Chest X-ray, PA view. Patient: 66 years old, sex F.
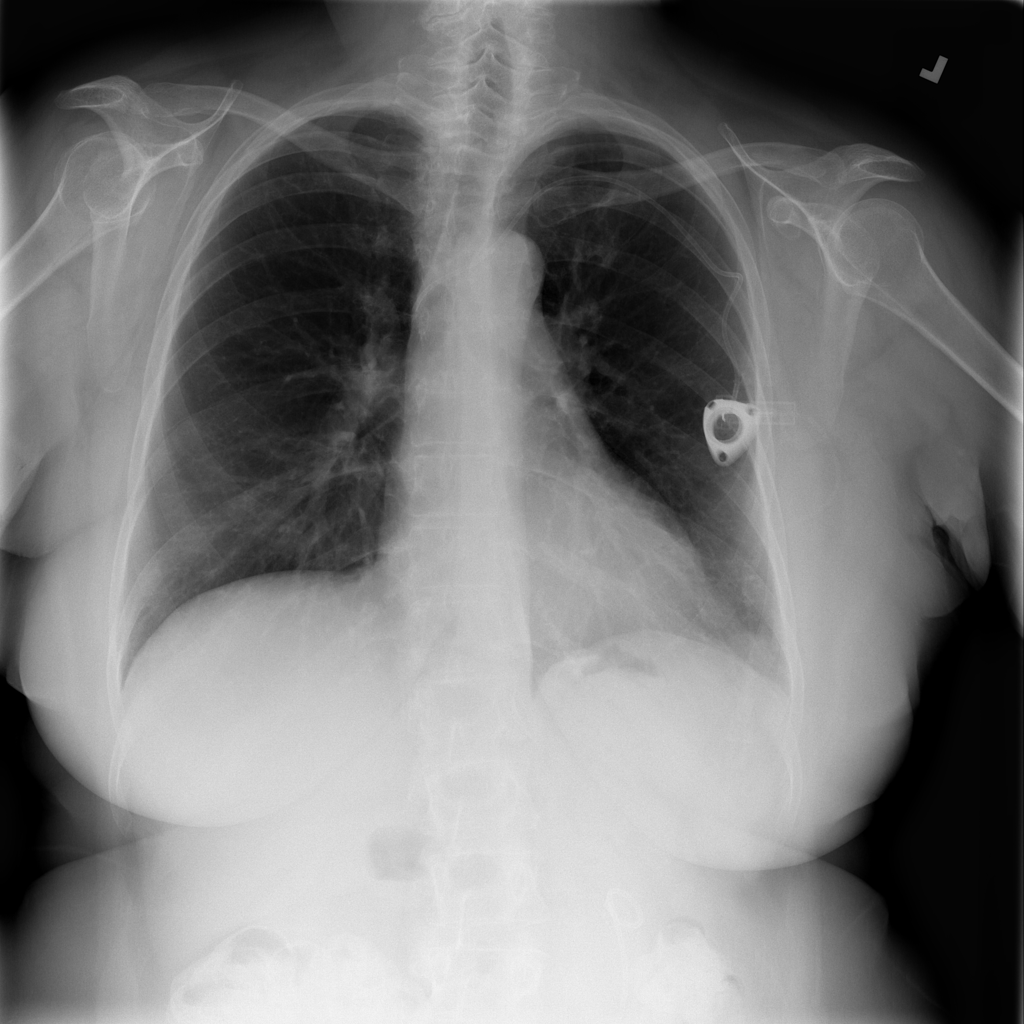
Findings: No Finding